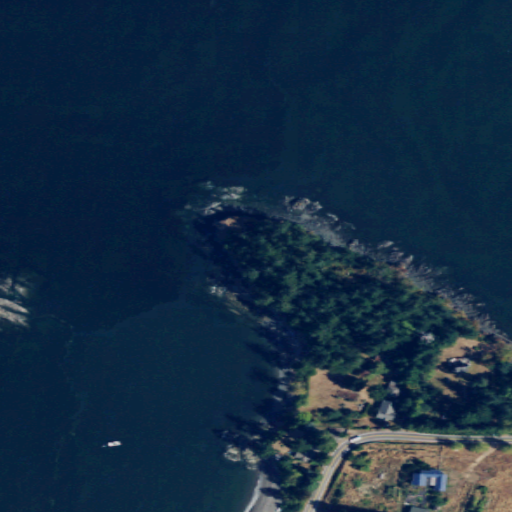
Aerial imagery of cape in Washington named Point Migley containing open water, low intensity development, open development, pasture, evergreen forest, herbaceous wetlands, and medium intensity development